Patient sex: M
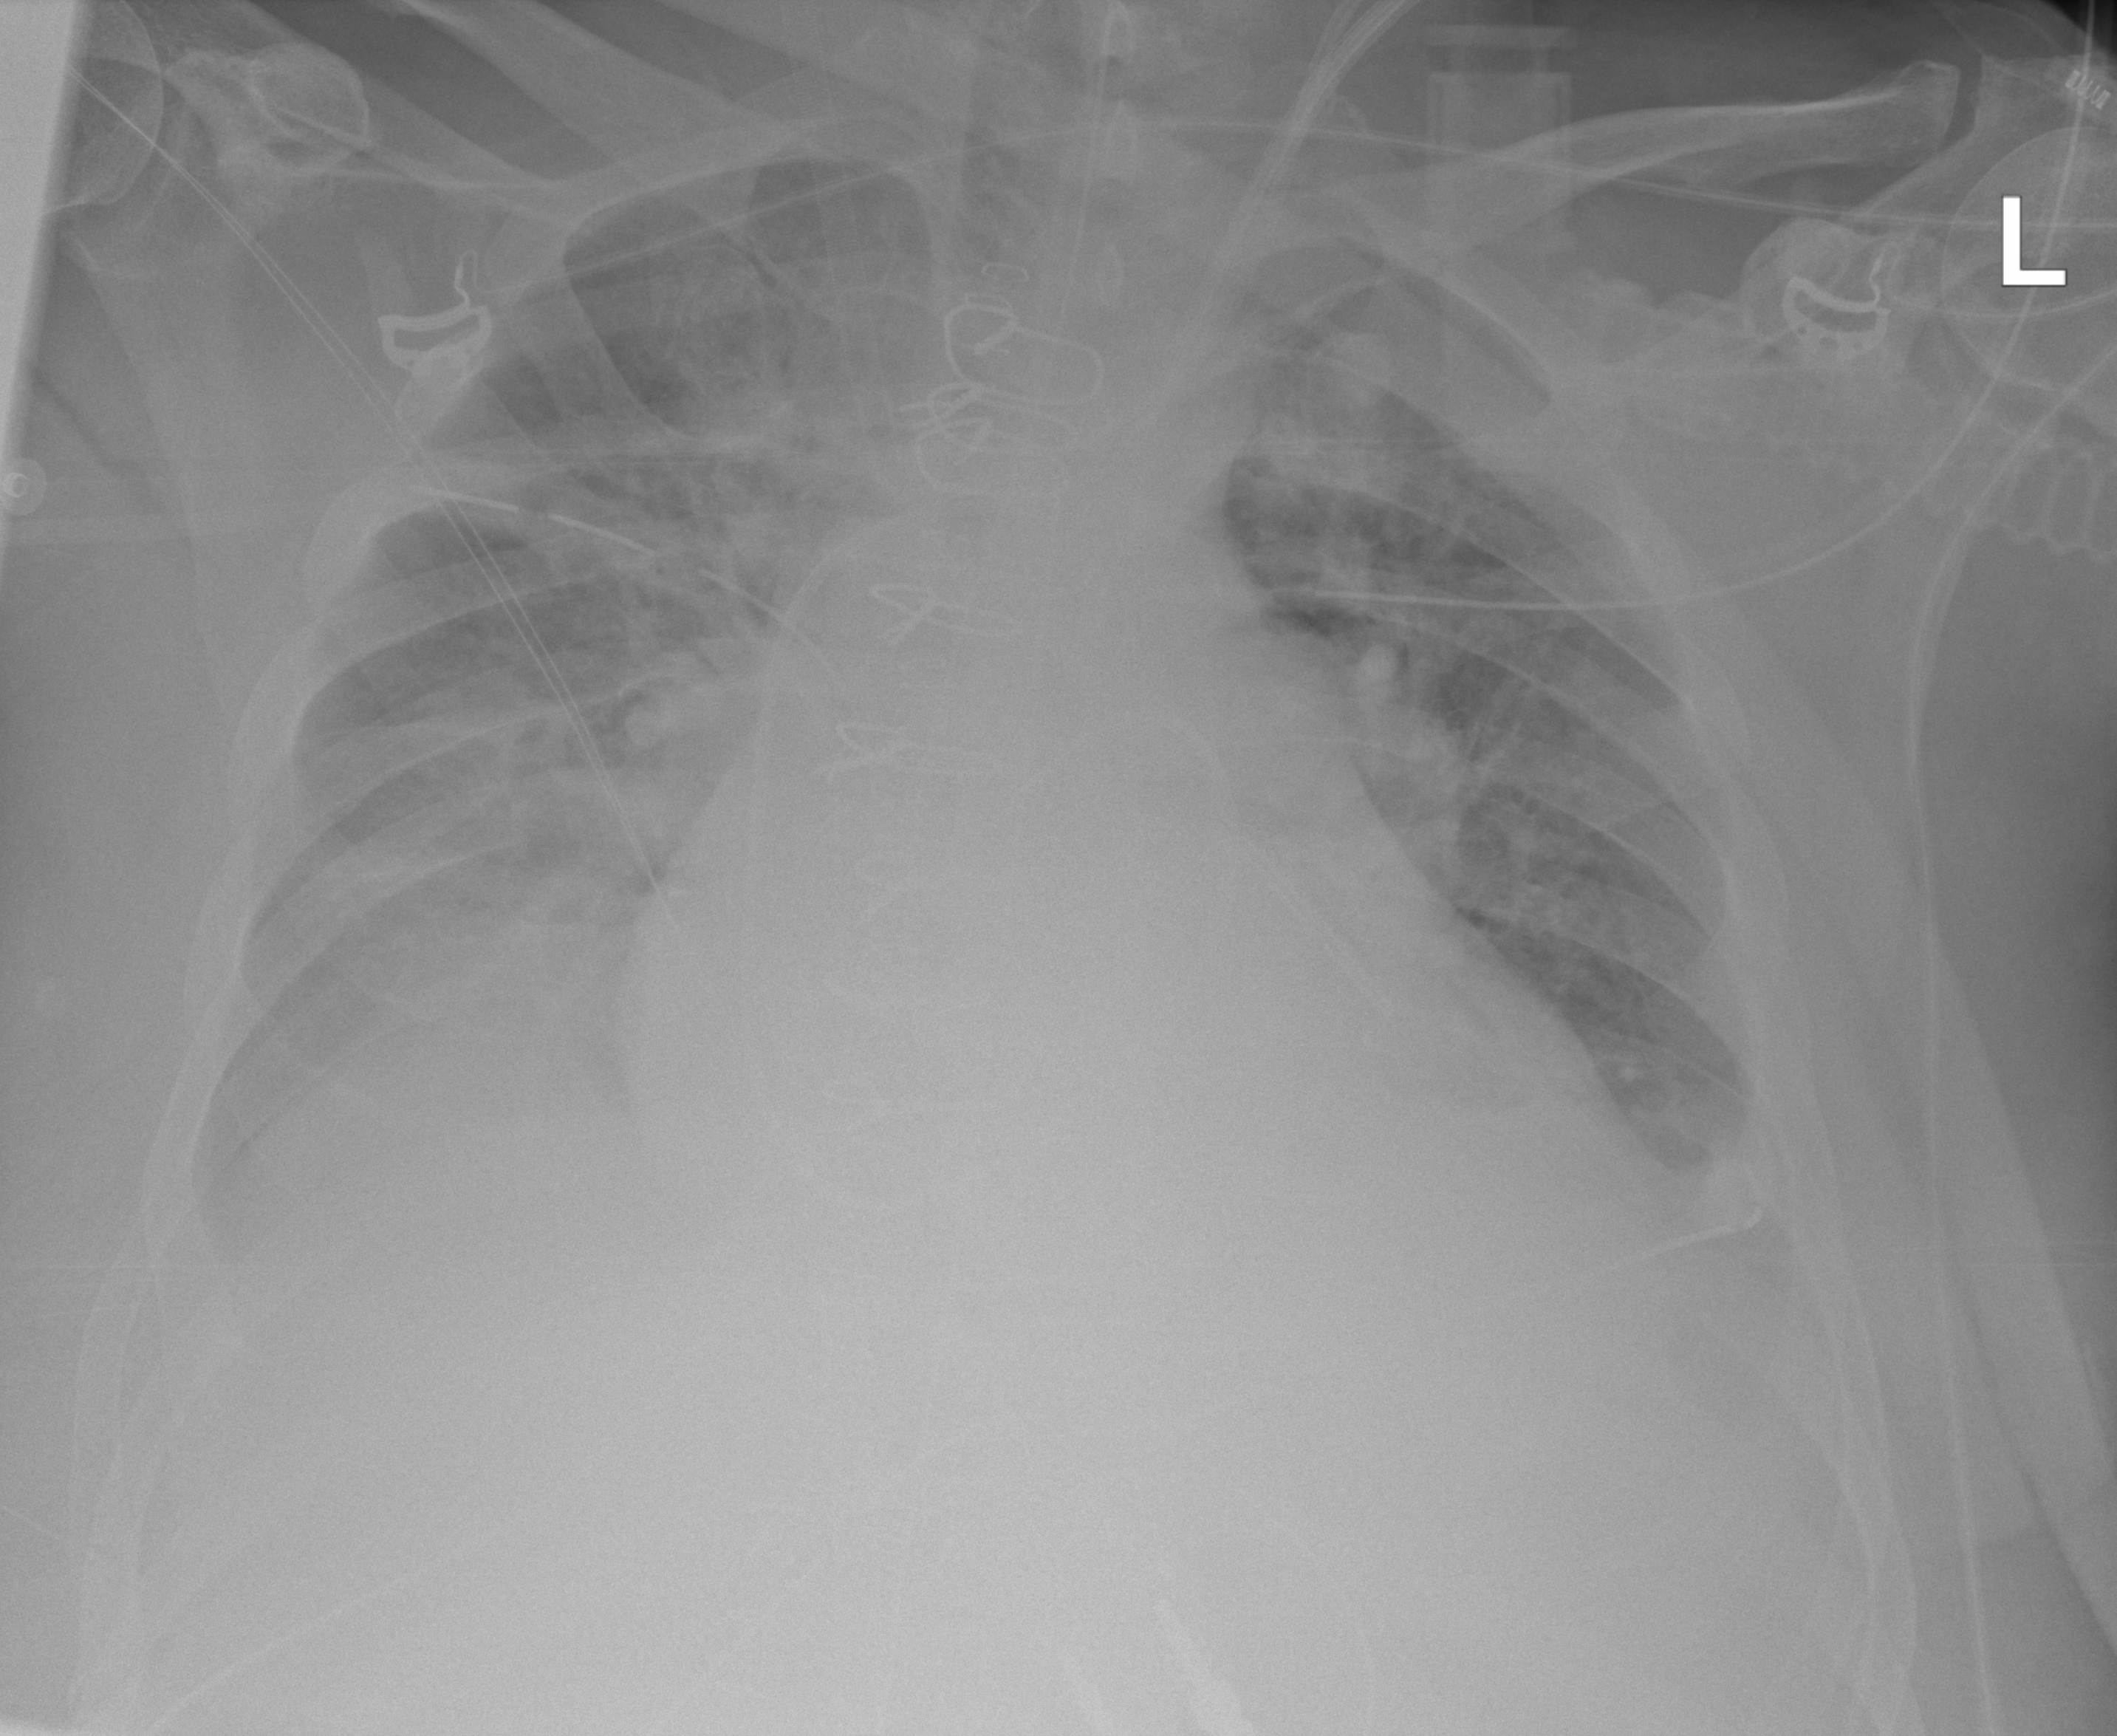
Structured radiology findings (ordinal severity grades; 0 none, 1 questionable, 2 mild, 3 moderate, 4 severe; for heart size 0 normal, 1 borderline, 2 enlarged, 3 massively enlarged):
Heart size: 2
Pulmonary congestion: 2
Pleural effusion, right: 2
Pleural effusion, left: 2
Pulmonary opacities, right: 2
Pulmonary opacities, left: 2
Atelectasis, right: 2
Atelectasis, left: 2